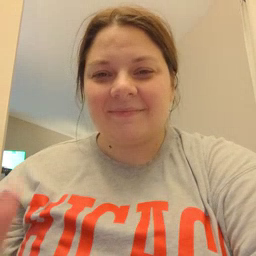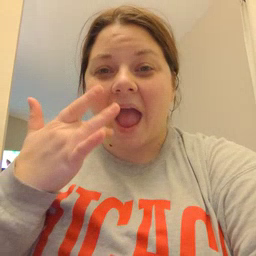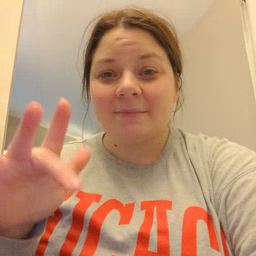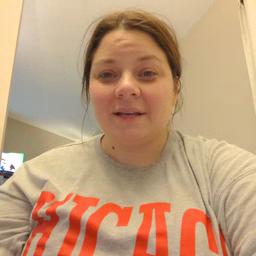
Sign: empty